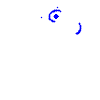
Particle: pion